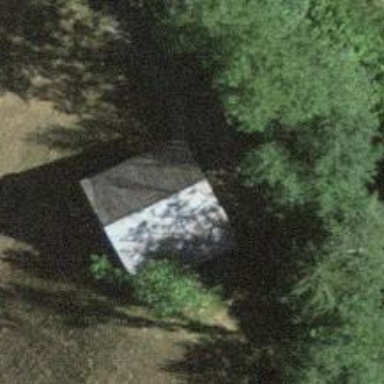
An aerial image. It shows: Rural barn.